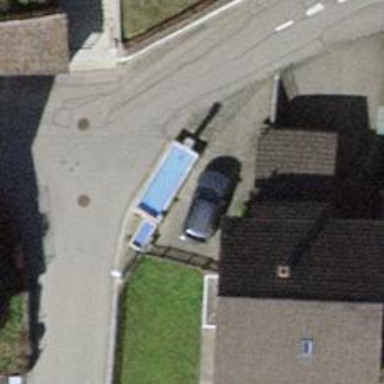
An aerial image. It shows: Fountain.